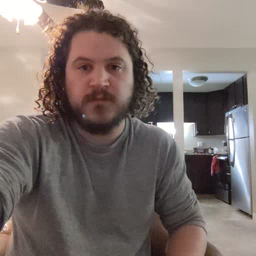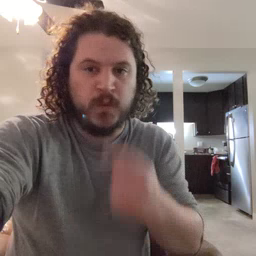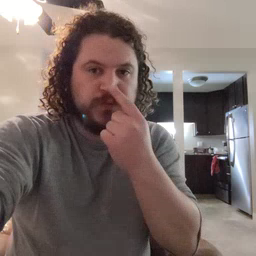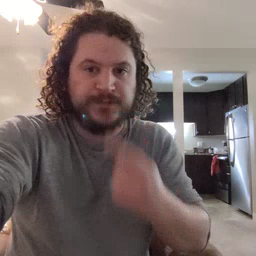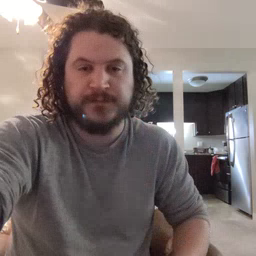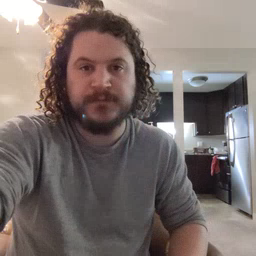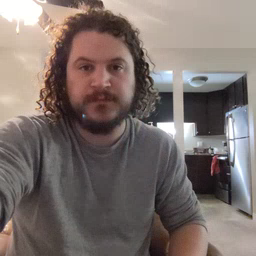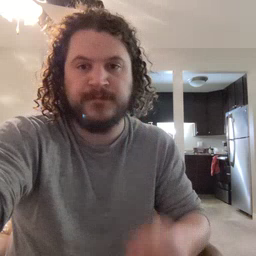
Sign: nose